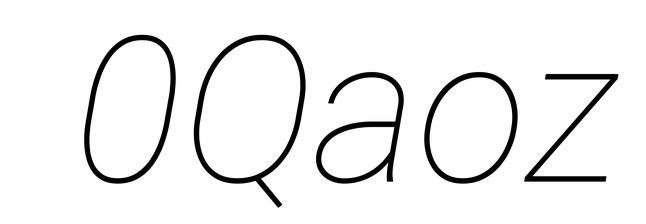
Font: Roboto-Italic_Thin_Italic